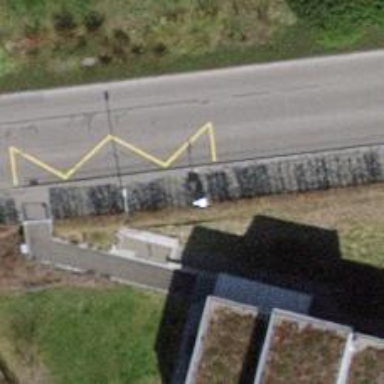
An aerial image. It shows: Bus stop with platform for public transport.